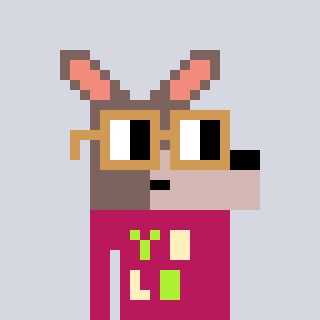
a pixel art character with square brown glasses, a kangaroo-shaped head and a darkpink-colored body on a cool background